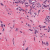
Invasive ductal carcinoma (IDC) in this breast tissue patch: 0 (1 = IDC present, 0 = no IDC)